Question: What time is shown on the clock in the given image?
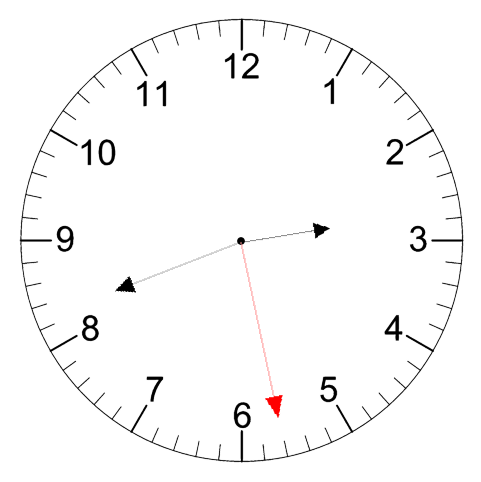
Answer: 02:41:28